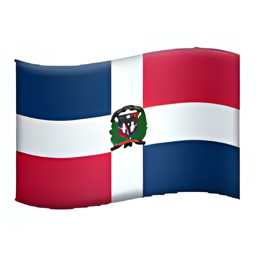
Name: flag for dominican republic
Emoji: 🇩🇴
Group: Flags
Sub-group: country-flag